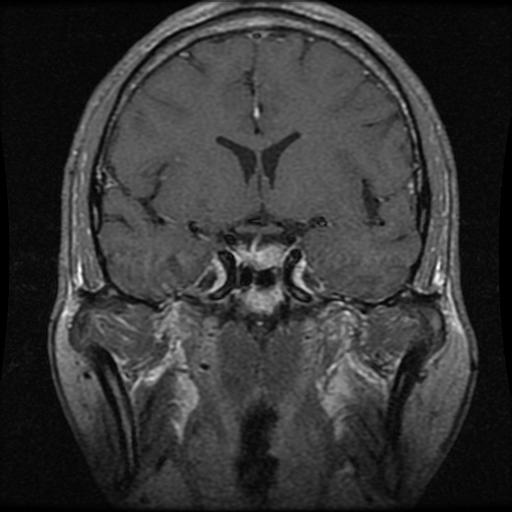
Label: pituitary